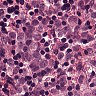
Metastatic tissue present: yes